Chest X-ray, PA view. Patient: 34 years old, sex F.
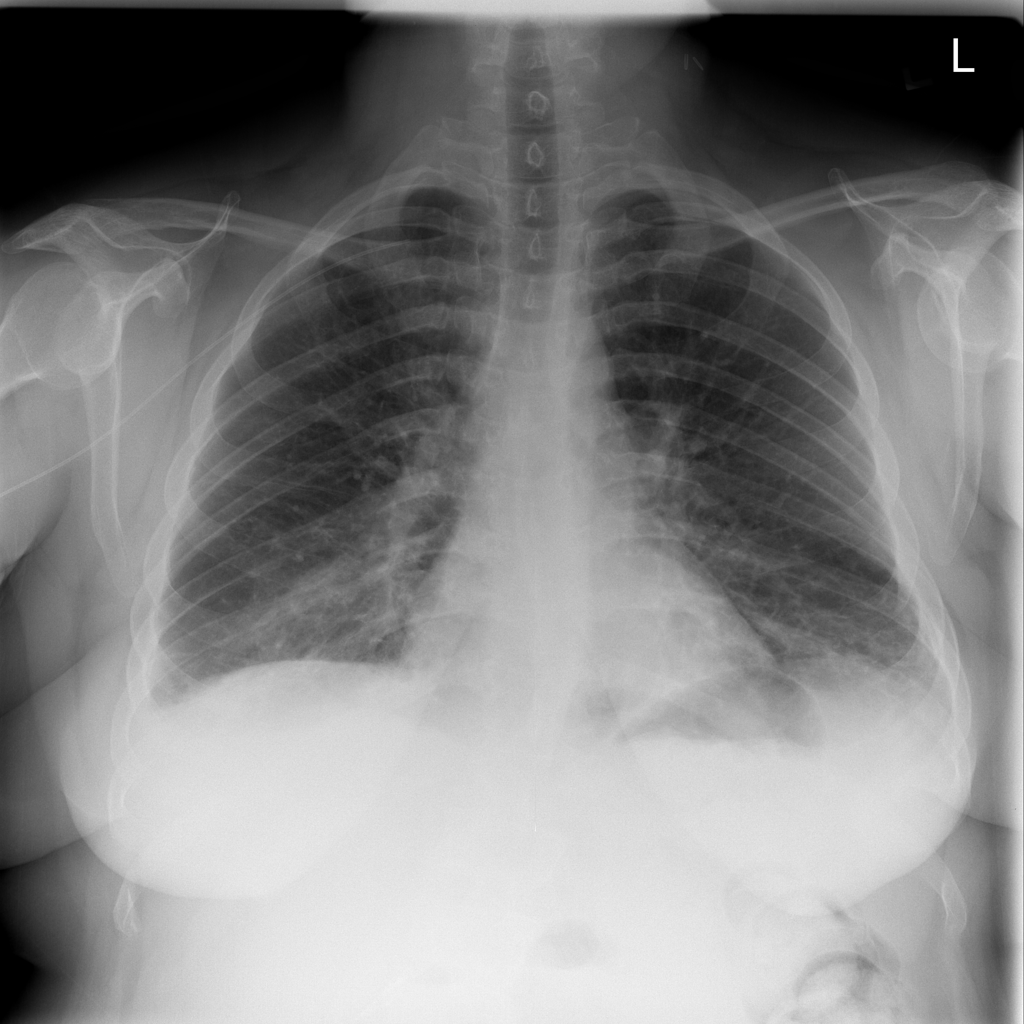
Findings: Atelectasis, Infiltration